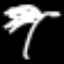
Label: palm tree